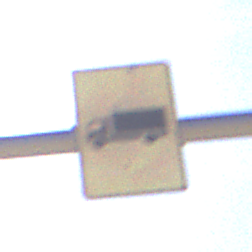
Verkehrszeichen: KFZZulaessigeGesamtmasse3Komma5TOhnePfeilsymbol
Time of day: MorningAfternoon
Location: Outdoor (Nature)
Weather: Clear
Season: NotSpecified
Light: Natural